Field crop: maize
Growth stage: 1
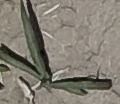
Species: sorghum